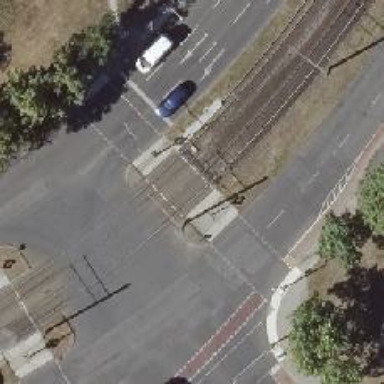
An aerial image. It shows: Tram crossing with traffic signals.